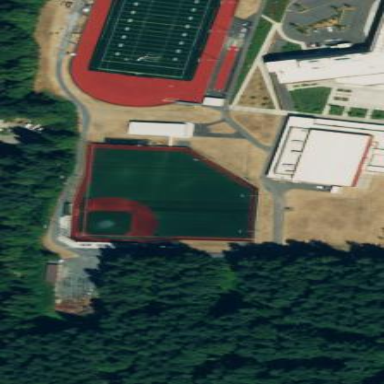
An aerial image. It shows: Baseball pitch for leisure and sports activities.